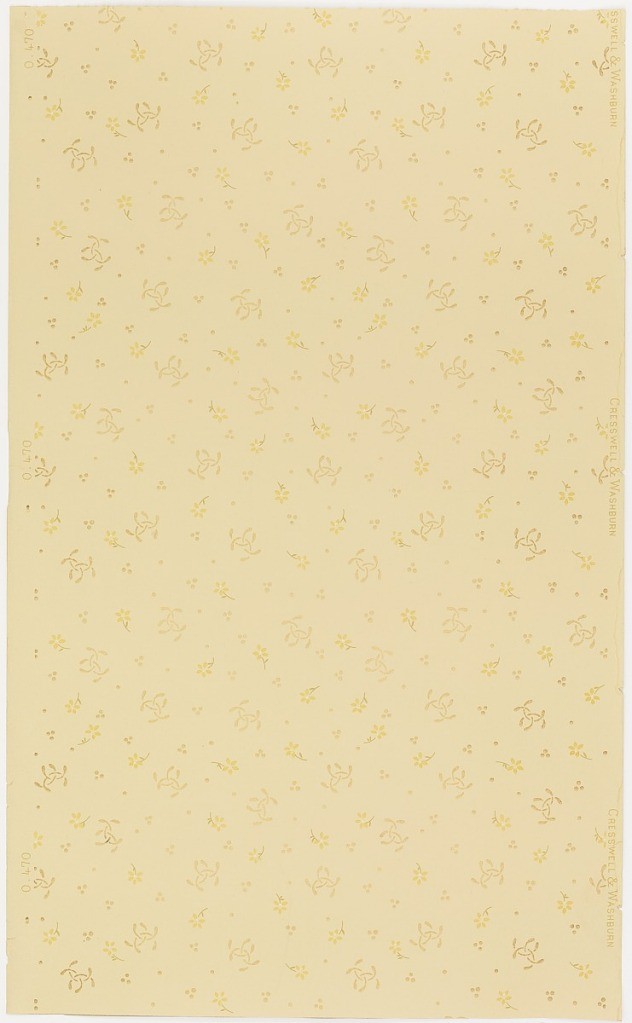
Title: Ceiling paper
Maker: Cresswell & Washburn Ltd, Philadelphia, Pennsylvania, 1880 - 1900
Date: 1905–1915
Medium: Machine-printed paper, liquid mica
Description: All-over pattern of motif appearing like three interlocked horse shoes along with petite floral motif and dots. Printed in ocher and tan on tan ground.